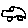
Label: car